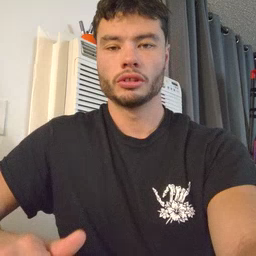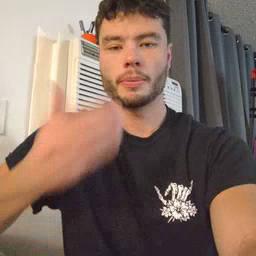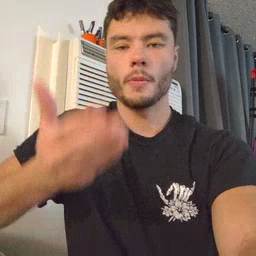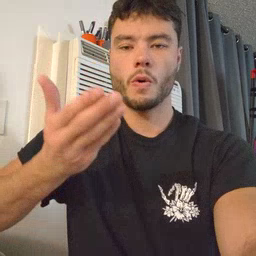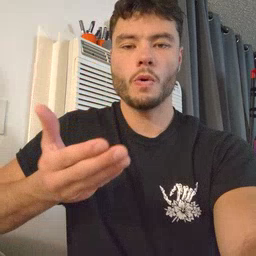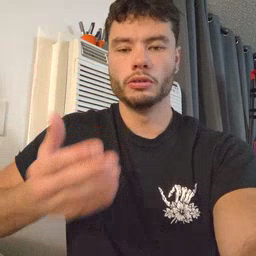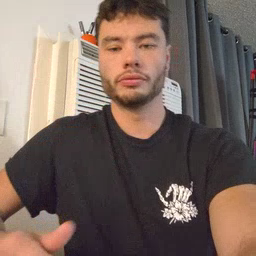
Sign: boat